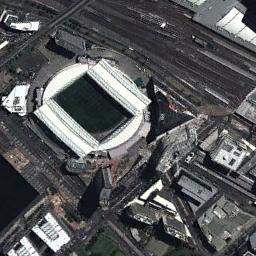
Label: stadium